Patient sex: F
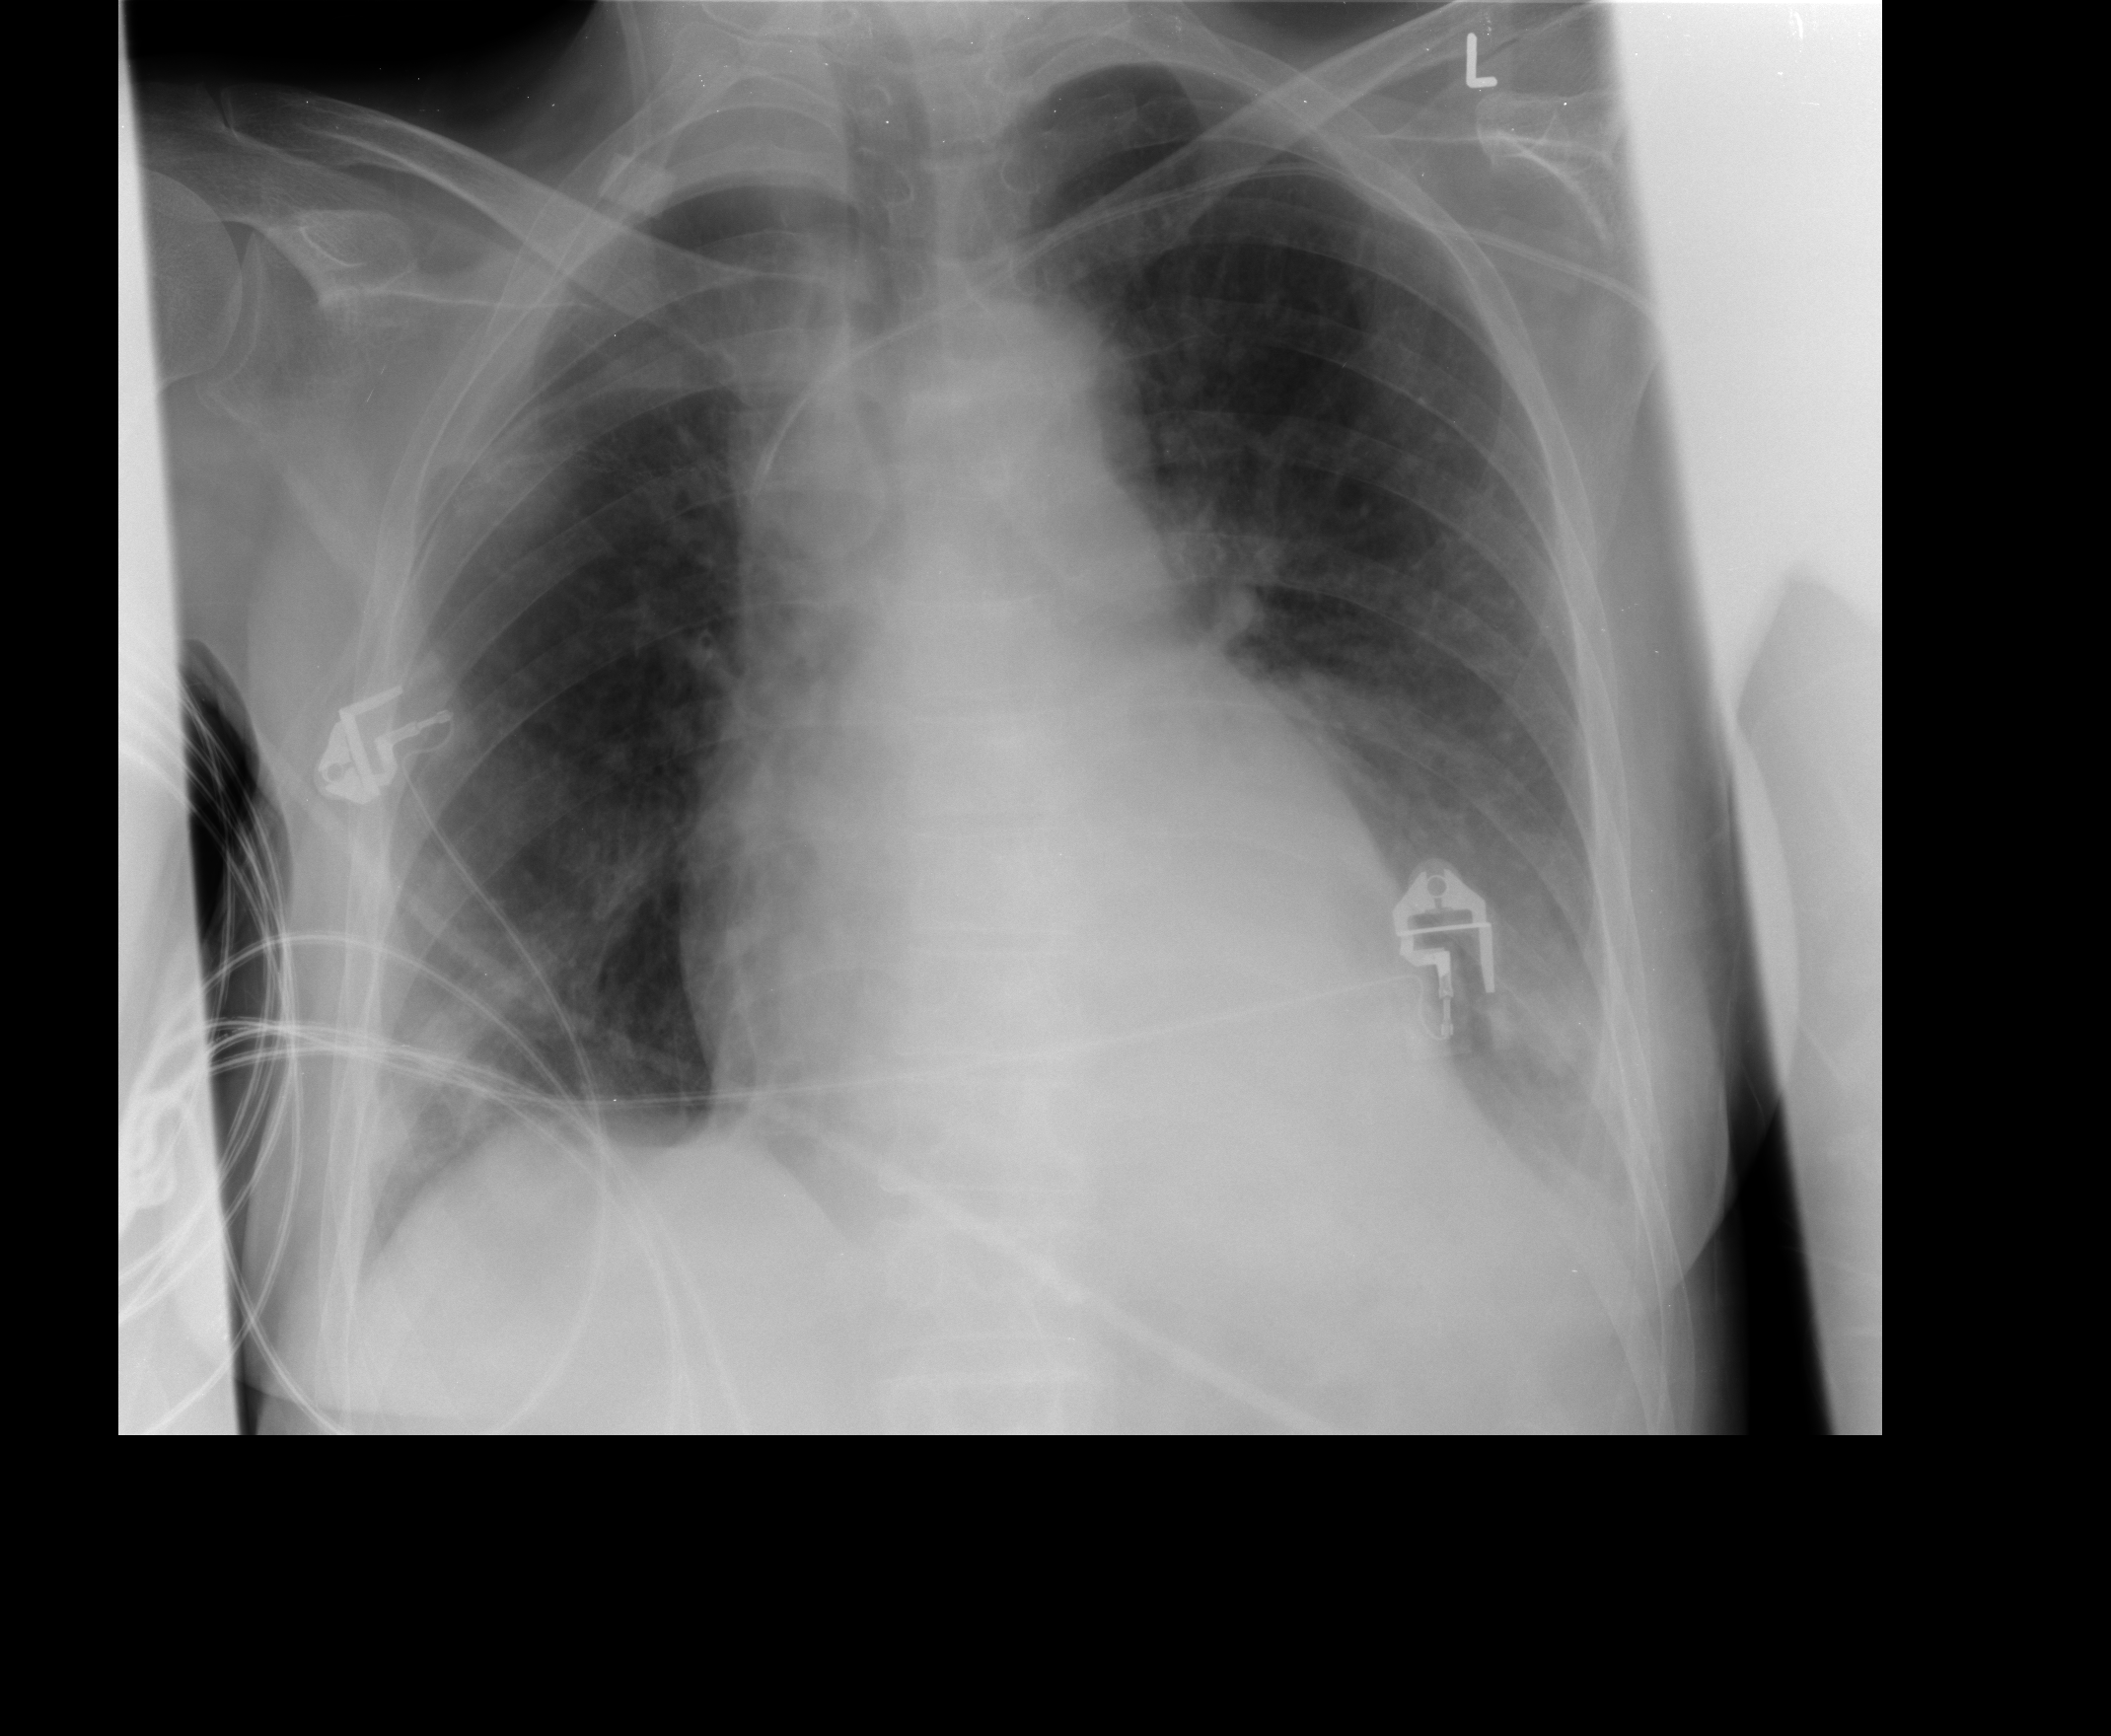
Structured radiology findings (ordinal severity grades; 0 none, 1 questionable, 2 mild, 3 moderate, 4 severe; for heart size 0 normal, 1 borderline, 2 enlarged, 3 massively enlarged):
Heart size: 2
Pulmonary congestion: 1
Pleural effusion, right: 1
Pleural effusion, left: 1
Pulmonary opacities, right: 1
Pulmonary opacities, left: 2
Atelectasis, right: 2
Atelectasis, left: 2